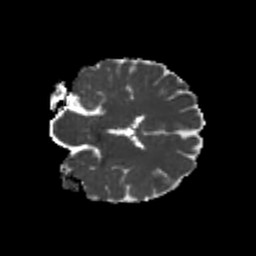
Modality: MD
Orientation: coronal
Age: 21
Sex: male
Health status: healthy
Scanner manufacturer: philips
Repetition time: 7.393 s
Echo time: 0.08599 s